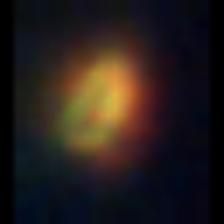
Taxon: NanoPlankton
Group: Other